Question: Why I'm getting 'null' instead of for when calling resource from API?
Offquestion: Could be related to 'render json:' internals?
This is the first time when I see this sorcery so please bear with me. Looking for good answer :)
'''
$ curl -X GET -H localhost:3000/api/v1/alerts/1/show | python -m json.tool
{
"body": "Deserunt laboriosam quod consequuntur est dolor cum molestias.",
"created_at": "2015-03-22T15:02:01.927Z",
"id": 1,
"is_read": null,
"subtitle": "Aspernatur non voluptatem minus qui laudantium molestiae.",
"title": "Et nemo magni autem similique consequuntur.",
"updated_at": "2015-03-22T15:02:01.927Z"
}
'''
'-i'
'''
HTTP/1.1 200 OK
X-Frame-Options: SAMEORIGIN
X-Xss-Protection: 1; mode=block
X-Content-Type-Options: nosniff
Content-Type: application/json; charset=utf-8
Etag: "3232ec2058ffb13db1f9244366fe2ea8"
Cache-Control: max-age=0, private, must-revalidate
X-Request-Id: c520cabe-6334-4997-956b-d1f21724b80c
X-Runtime: 0.016337
Server: WEBrick/1.3.1 (Ruby/2.1.2/2014-05-08)
Date: Sun, 22 Mar 2015 15:28:21 GMT
Content-Length: 300
Connection: Keep-Alive
'''
'''
Alert.find(1)
Alert Load (1.1ms) SELECT "alerts".* FROM "alerts" WHERE "alerts"."id" = $1 LIMIT 1 [["id", 1]]
=> #<Alert id: 1, title: "Et nemo magni autem similique consequuntur.", subtitle: "Aspernatur non voluptatem minus qui laudantium mol...", body: "Deserunt laboriosam quod consequuntur est dolor cu...", is_read: false, created_at: "2015-03-22 15:02:01", updated_at: "2015-03-22 15:02:01">
'''
And weird thing happens when I call '#to_json'
'''
Alert.find(1).to_json
Alert Load (4.1ms) SELECT "alerts".* FROM "alerts" WHERE "alerts"."id" = $1 LIMIT 1 [["id", 1]]
=> "{"id":1,"title":"Et nemo magni autem similique consequuntur.","subtitle":"Aspernatur non voluptatem minus qui laudantium molestiae.","body":"Deserunt laboriosam quod consequuntur est dolor cum molestias.","is_read":null,"created_at":"2015-03-22T15:02:01.927Z","updated_at":"2015-03-22T15:02:01.927Z"}"
'''
It's also happening when is_read is true.
### More information:
, Postgresql
'''
create_table "alerts", force: true do |t|
t.string "title"
t.string "subtitle"
t.text "body"
t.boolean "is_read", default: false, null: false
t.datetime "created_at"
t.datetime "updated_at"
end
'''
'''
Alert.populate 100 do |alert|
alert.title = Faker::Lorem.sentence(3)
alert.subtitle = Faker::Lorem.sentence(3)
alert.body = Faker::Lorem.sentence(3)
alert.is_read = false
end
'''
'''
def show
alert = Alert.find(params[:id])
render json: alert
end
'''

'''
irb(main):013:0> Alert.find(1)
Alert Load (0.6ms) SELECT "alerts".* FROM "alerts" WHERE "alerts"."id" = $1 LIMIT 1 [["id", 1]]
=> #<Alert id: 1, title: "Test", subtitle: "waaat?", body: "heeeelp", is_read: false, created_at: "2015-03-26 15:49:32", updated_at: "2015-03-26 15:56:51">
irb(main):014:0> a.body
=> "heeeelp"
irb(main):015:0> a.title
=> "Test"
irb(main):016:0> a.is_read
=> nil
irb(main):017:0> a["is_read"]
=> false
irb(main):018:0> a.update_attributes(is_read: true)
(0.4ms) BEGIN
SQL (0.5ms) UPDATE "alerts" SET "is_read" = $1, "updated_at" = $2 WHERE "alerts"."id" = 1 [["is_read", "t"], ["updated_at", "2015-03-26 15:57:26.645210"]]
(2.1ms) COMMIT
=> true
irb(main):019:0> a["is_read"]
=> true
'''
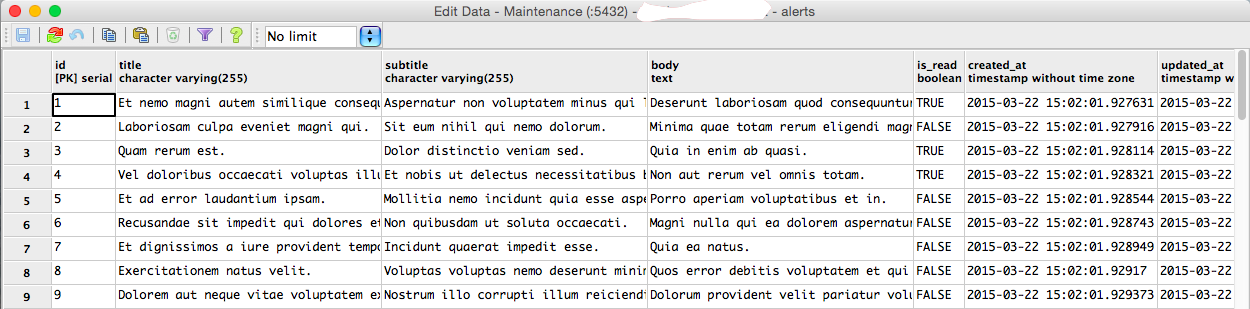
Answer: > Final: it was because there was attr_reader :is_read in the model. Removing that it will result in a correct serialization. Can someone explain this?
ActiveRecord helps map your database fields to methods on your Ruby class by creating a getter method for each attribute, that pulls the value from the internal attribute store (variable.)
When you define 'attr_reader :is_read', which is actually shorthand for:
'''
# app/mode/alert.rb
def is_read
@is_read
end
'''
Your getter method that was handily provided by 'ActiveRecord::Base' will be masked by this newly defined method. This can be unexpected, and definitely seem like sorcery at first.
The behaviour of ':attr_reader' is (somewhat sparsely) documented here:
> Creates instance variables that return the value of each instance variable.
<URL>
> But why then it is coming as null? Could be related to render json: internals?
There are two parts to this question.
Firstly, why is the value not there? The answer to this was given above. Your model has masked the ActiveRecord getter method 'is_read', that was poiting to ActiveRecord's internal attribute store, with one pointing to an instance variable '@is_read'. Because you do not assign '@is_read' in your model, 'nil' is returned.
Secondly, why is it 'null' and not 'nil'? The answer to this is, as you hinted at, related to 'render: json'. In the <URL>, you have the following allowed values:
> , , , , true, false, null
To produce a valid JSON response, 'render: json' replaces Ruby's 'nil', with JSON's 'null'.
So is it safe then to say that you never want to use 'attr_reader', 'attr_accessor' et. al. in your models? Not really. These can be used as , or transient attributes, that are lost once the object is destroyed. One should keep in mind, though, the interactions with ActiveRecord, to avoid running into seemingly obscure bugs.